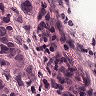
Metastatic tissue present: yes